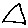
Label: triangle